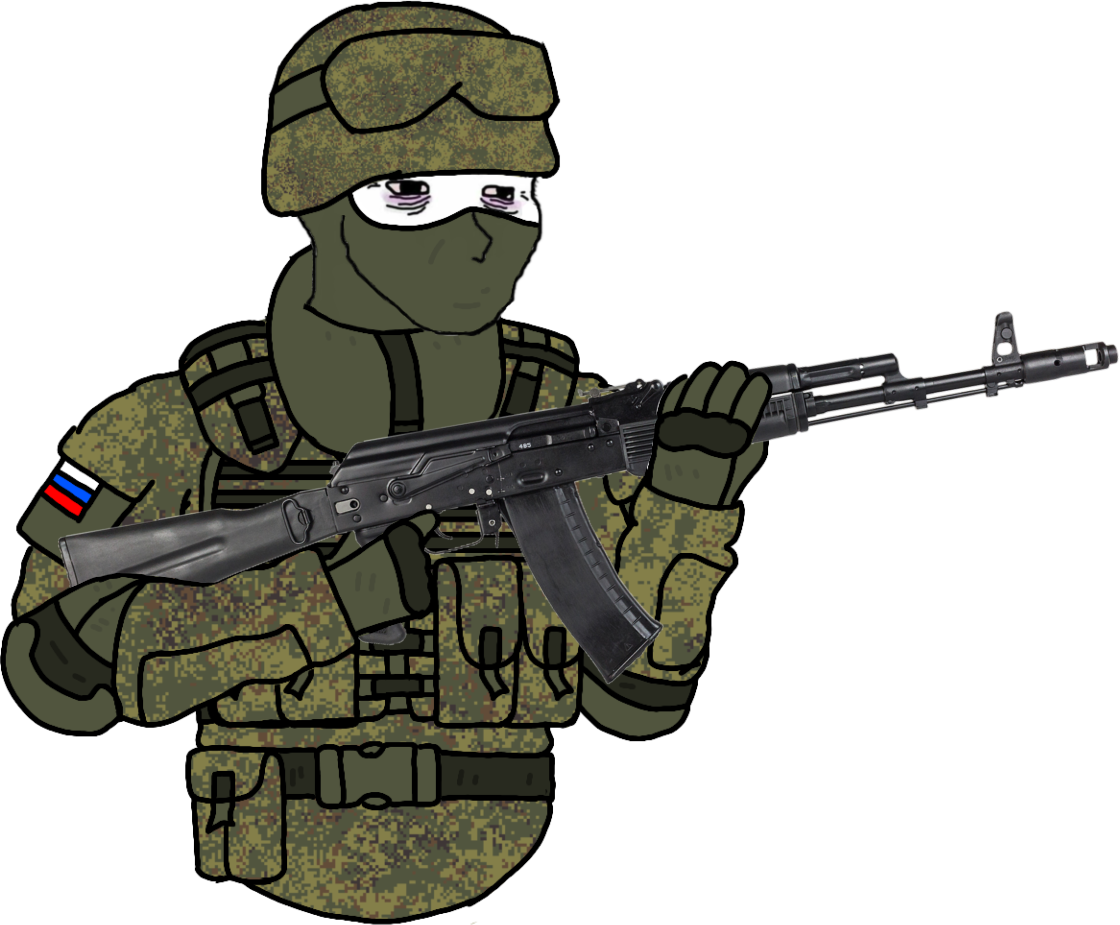
Label: 5_unsorted